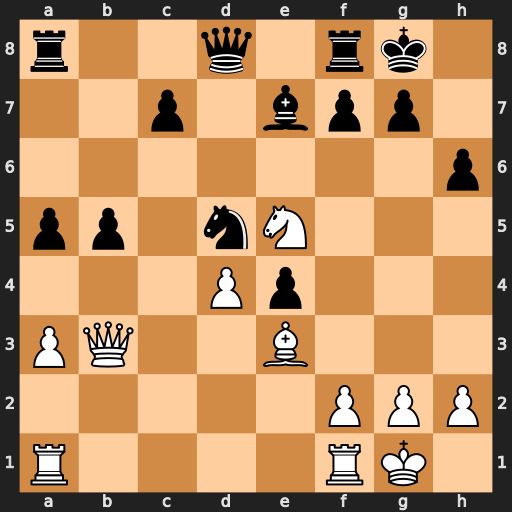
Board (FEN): r2q1rk1/2p1bpp1/7p/pp1nN3/3Pp3/PQ2B3/5PPP/R4RK1
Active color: w
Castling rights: -
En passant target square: -
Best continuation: Nc6 Qe8 Qxd5